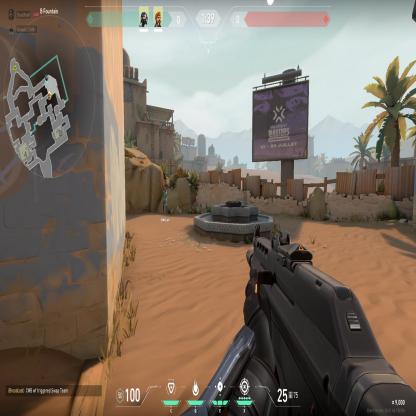
Label: teammate